Question: I'm trying to use the up navigation pattern and I'm having issues while using both fragments and activities. Let's say that I have activity A and that activity contains fragment a. Now I click something in fragment a and a fragmentTransaction happens with fragment b replacing a and a is put in the back stack. The "up" arrow now appears in my toolbar. This is all fine. Now I click something in fragment b and fire up activity B. A is B's parent. Now, B has an up arrow and I expect that when I touch it I would go to the top, i.e. finish activity B and the back stack of A would be popped so we end up with activity A containing fragment a and empty back stack.
My issue here is that when up is pressed in B, B is finished but A is still showing fragment b. Is there any way that I can make A not restore its' fragment back state onActivityResult or something like that so fragment b is never shown on up action from B?
What I have tried is using startActivityForResult when firing up B and popping A's fragment backstack onActivityResult but then b is briefly shown before the stack is popped. I just want A not to restore it's fragment state if up was pressed in B.

Edit:
The pattern I'm using right now for the up navigation is that in my manifest I define A as B's parent and in activity B I have a toolbar which I set as a supportActionBar with setDisplayHomeAsUpEnabled.
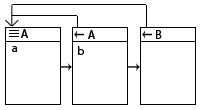
Answer: I had my activity defined as "singleTop" in my manifest. If you remove that the up button causes the task to be recreated which is exactly what I wanted.